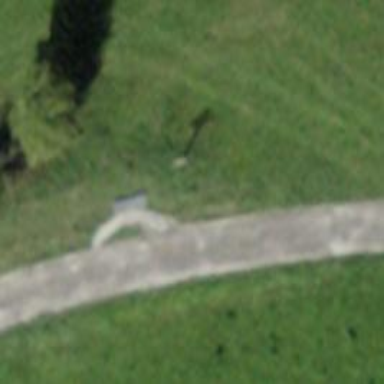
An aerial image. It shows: Historic wayside cross.